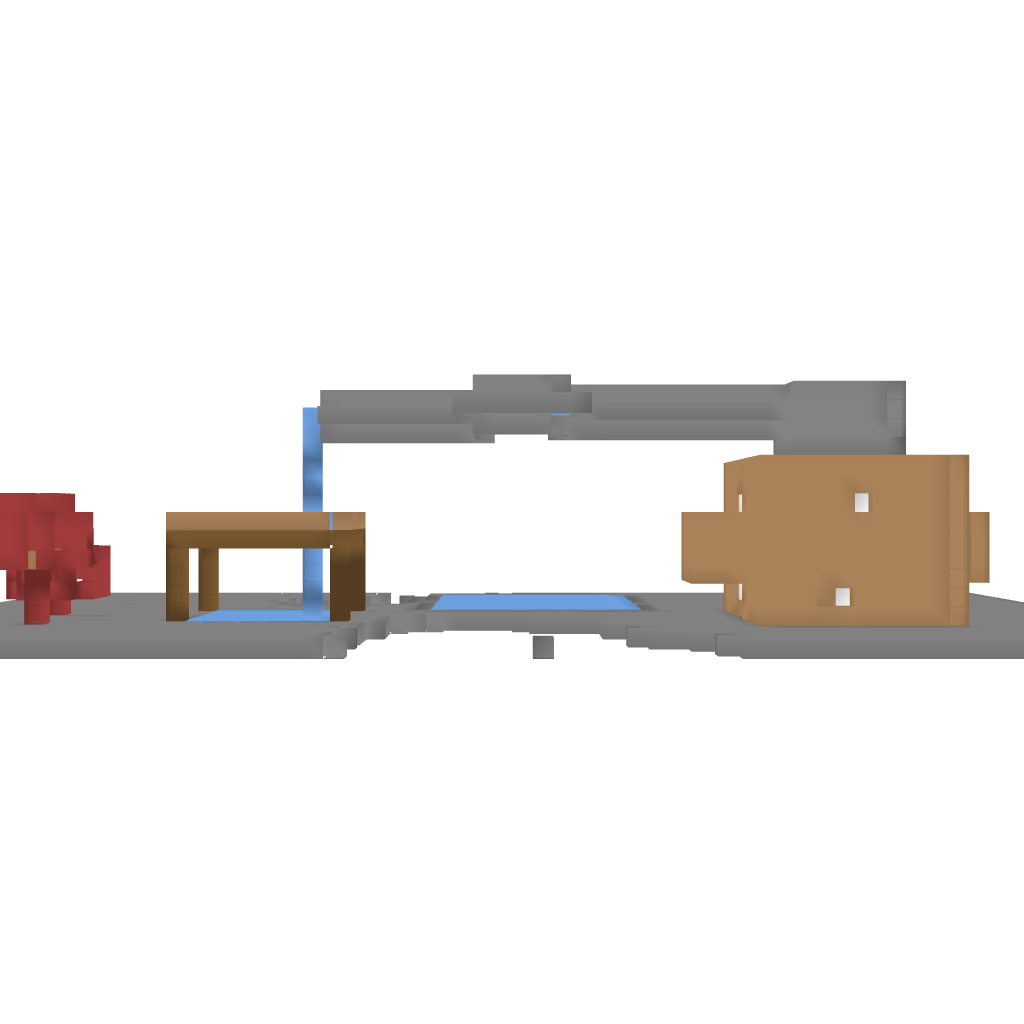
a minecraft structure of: home top bad low quality